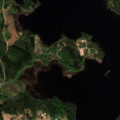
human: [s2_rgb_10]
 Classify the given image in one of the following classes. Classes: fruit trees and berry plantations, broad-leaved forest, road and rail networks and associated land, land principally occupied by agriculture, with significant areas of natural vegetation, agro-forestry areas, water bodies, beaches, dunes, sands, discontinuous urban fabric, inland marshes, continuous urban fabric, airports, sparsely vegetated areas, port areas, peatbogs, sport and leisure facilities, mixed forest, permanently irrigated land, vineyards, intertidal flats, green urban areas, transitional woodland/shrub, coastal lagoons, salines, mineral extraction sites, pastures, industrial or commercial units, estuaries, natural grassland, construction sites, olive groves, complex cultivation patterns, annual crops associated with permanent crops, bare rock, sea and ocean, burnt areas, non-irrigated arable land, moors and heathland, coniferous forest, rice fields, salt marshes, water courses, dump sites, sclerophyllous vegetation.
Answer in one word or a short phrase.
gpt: coniferous forest, mixed forest, water bodies